Field crop: maize
Growth stage: 2
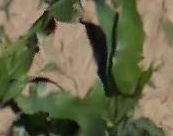
Species: maize